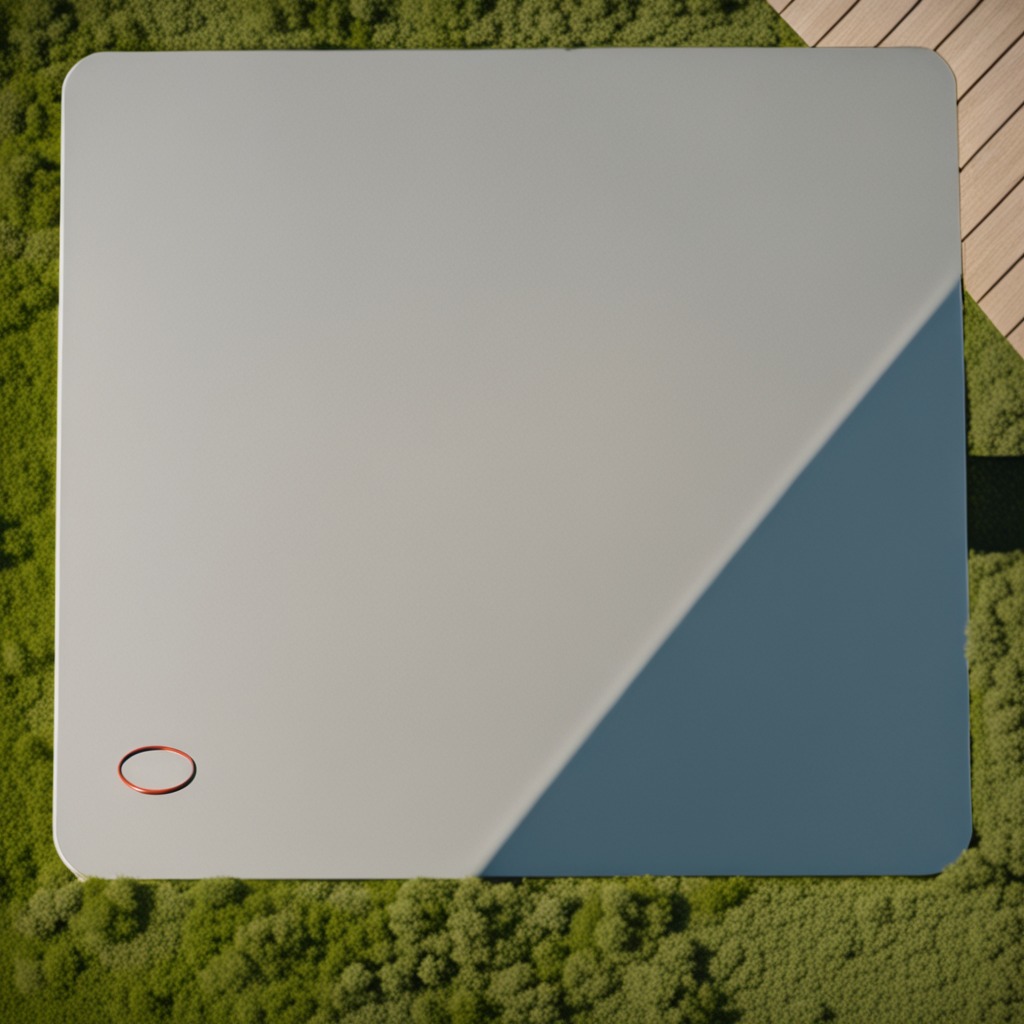
A rubber O-ring lying on the table